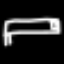
Label: bed